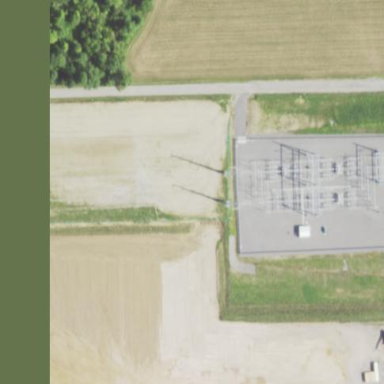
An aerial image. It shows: Transmission level substation.